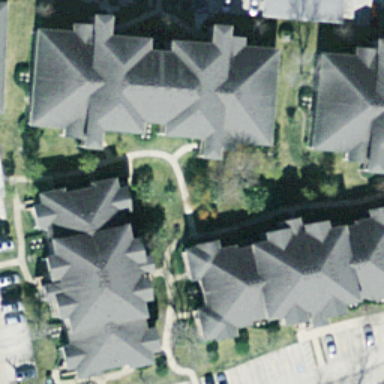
This is a dense residential area with houses and plants .